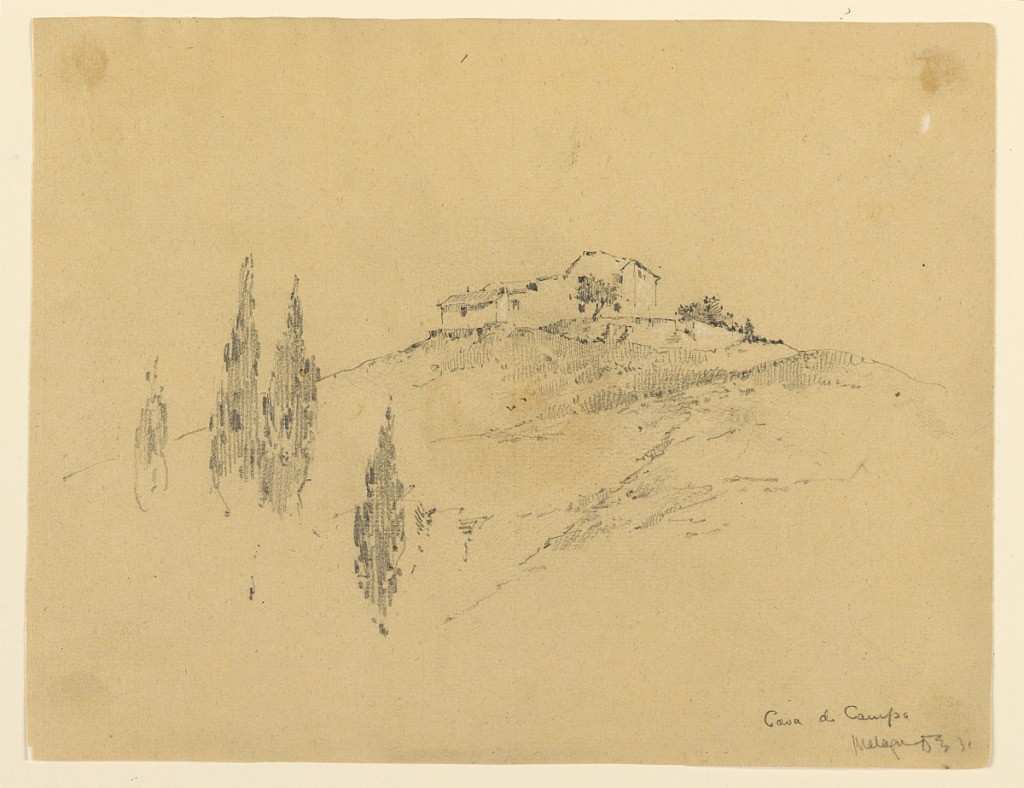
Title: Casa de Campo, Malapu
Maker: Arnold William Brunner, American, 1857–1925
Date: ca. 1891
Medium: Graphite and white heightening on cream paper
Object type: Drawing
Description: House on top of a ridge, a clump of trees, lower left.